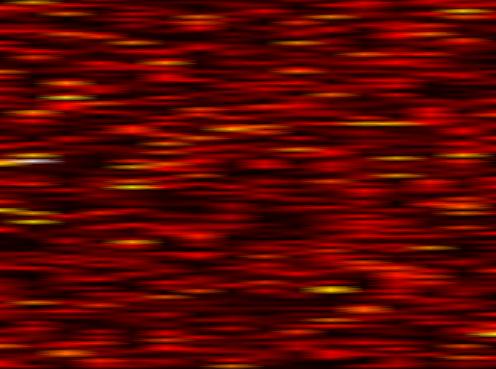
Label: FOFDM